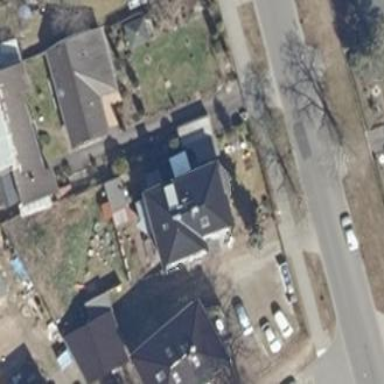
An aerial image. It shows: Residential building.